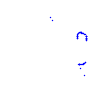
Particle: kaon